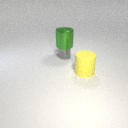
large green metal cylinder above small gray metal cylinder